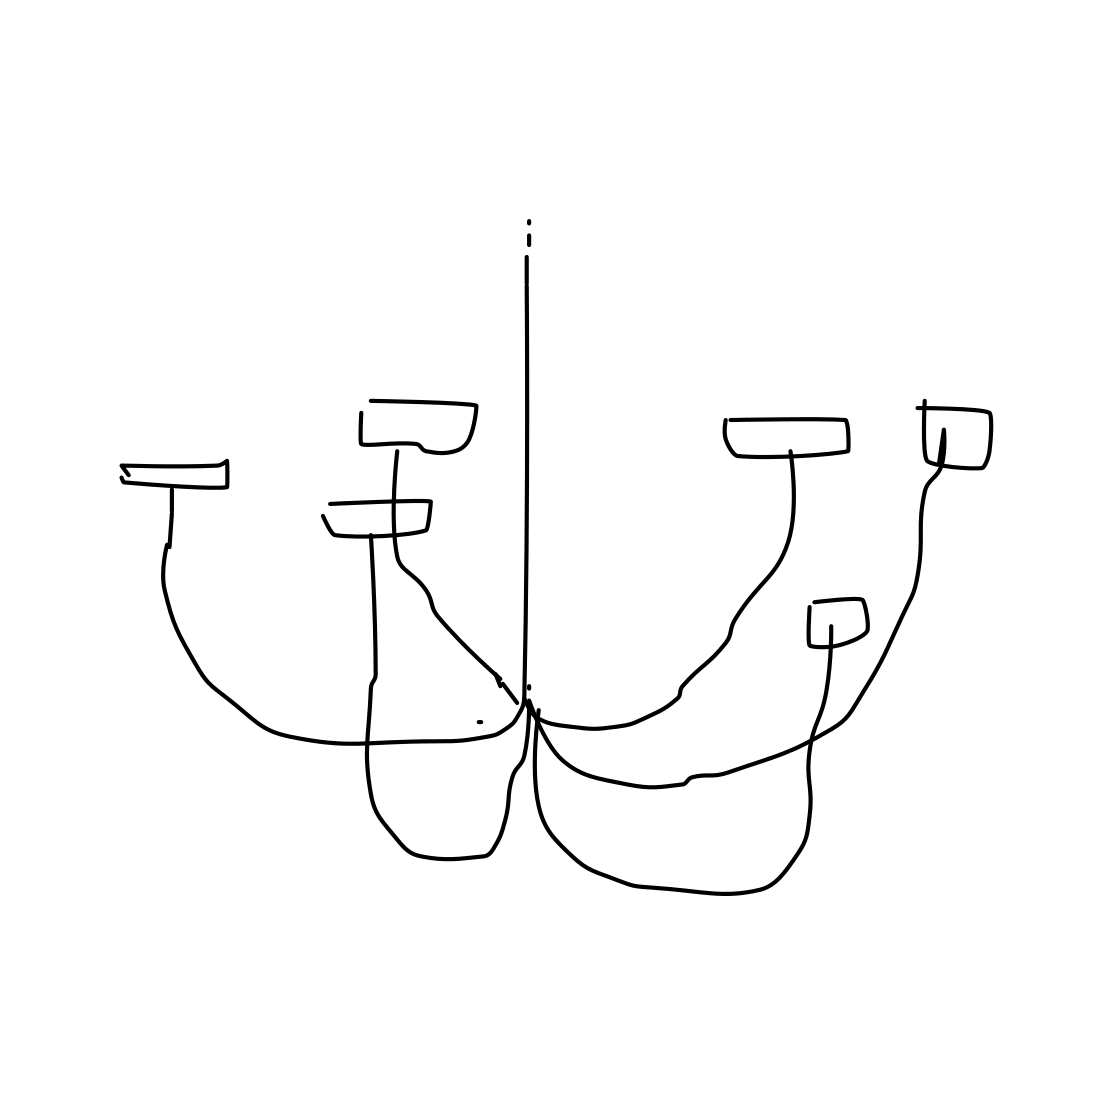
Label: chandelier